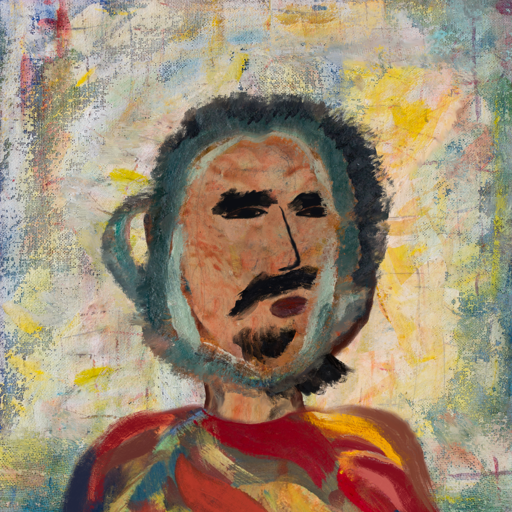
Background: Irani, Head And Neck Side: Orphan, Face Side: Mosgoul, Bust: Mother_And_Son_Son, Hair Side: Boggyland, Head Accessory: Blank, Second Necklace: Blank, Necklace: Blank, Baby: Blank